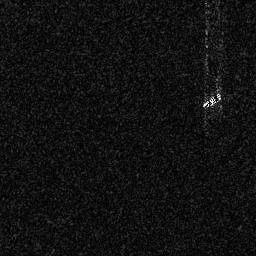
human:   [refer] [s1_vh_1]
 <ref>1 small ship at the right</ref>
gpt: <box>[[78, 35, 86, 42, 0]]</box>